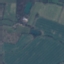
Land use / land cover: Pasture